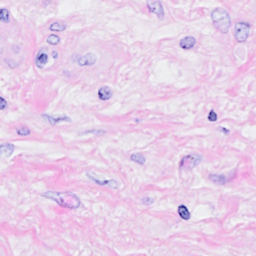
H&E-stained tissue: Breast